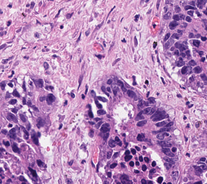
Tumor epithelial tissue: yes
Tumor-associated stroma tissue: yes
Normal tissue: no